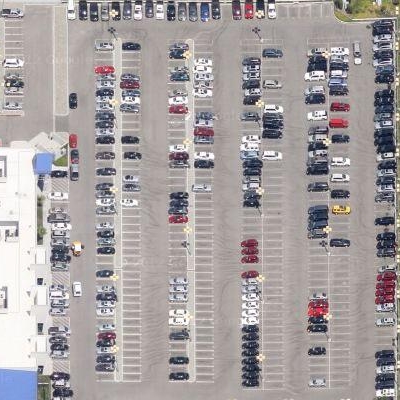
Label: gParking